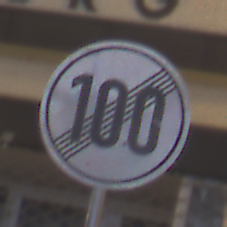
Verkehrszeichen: EndeGeschwindigkeit100
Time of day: Night
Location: Outdoor (Urban)
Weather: Overcast
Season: Winter
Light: Artificial